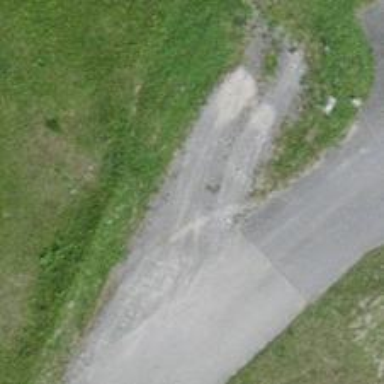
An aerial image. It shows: Well-maintained track road of grade 1.